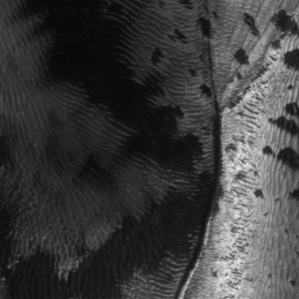
Label: frost